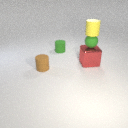
small green rubber cylinder to the right of small brown rubber cylinder